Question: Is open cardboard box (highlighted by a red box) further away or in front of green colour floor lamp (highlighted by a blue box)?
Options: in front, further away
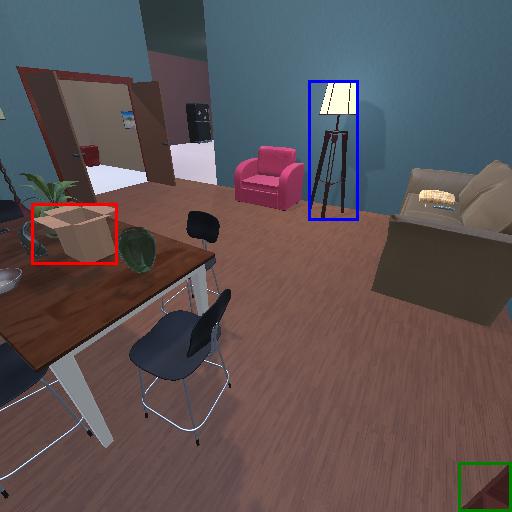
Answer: in front